Aerial crown-view tile of a tropical tree (Barro Colorado Island, Panama), acquired 20240611:
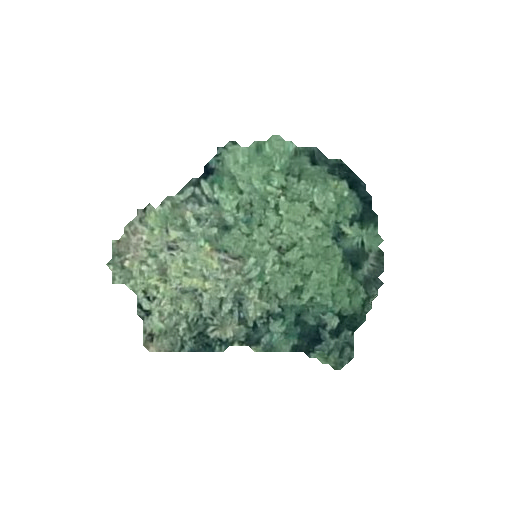
Species: Dendropanax arboreus
GBIF accepted scientific name: Dendropanax arboreus
Crown area: 70.534 m²